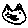
Label: cat